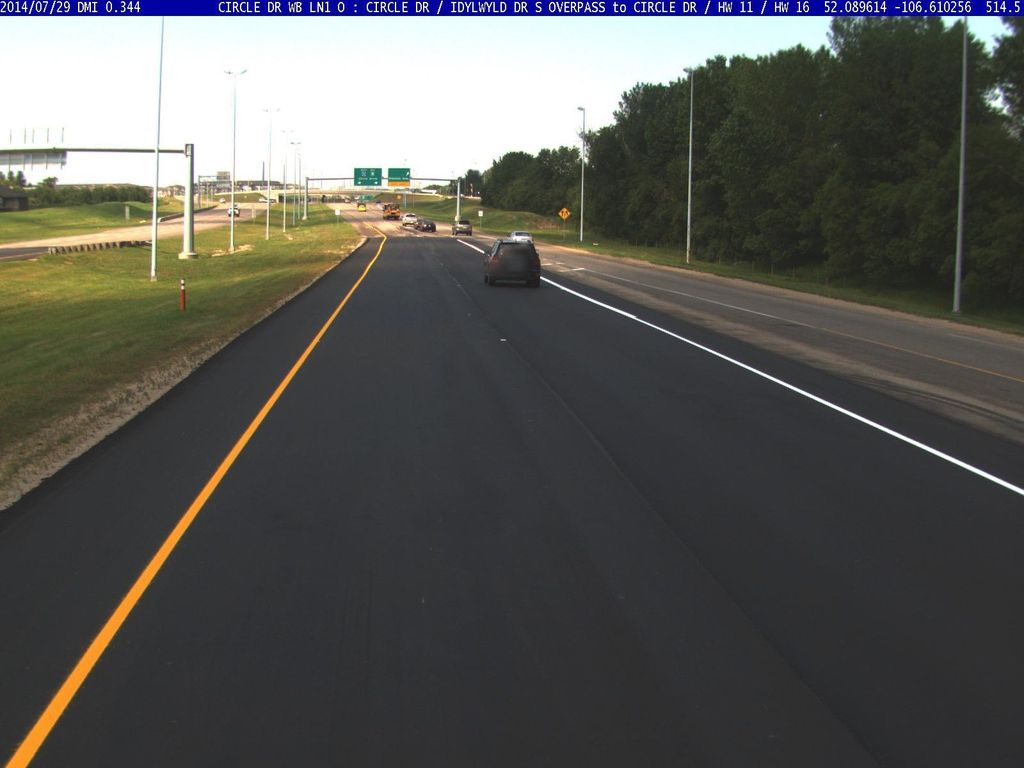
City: saskatoon